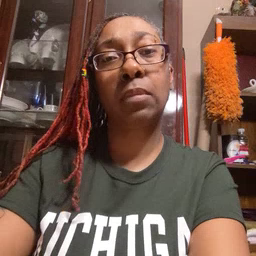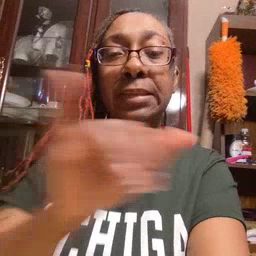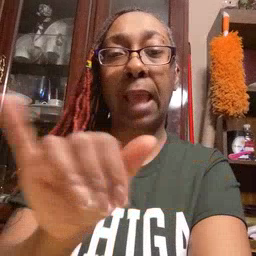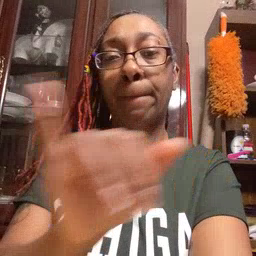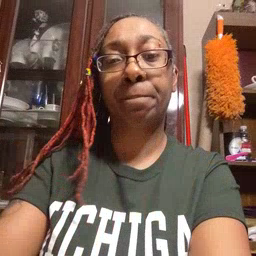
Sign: same